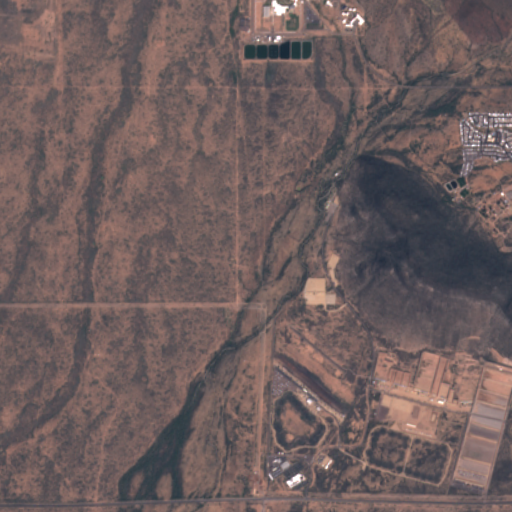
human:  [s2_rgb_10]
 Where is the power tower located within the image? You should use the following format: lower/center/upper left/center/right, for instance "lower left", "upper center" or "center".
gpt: The power tower is located in the lower center of the image.
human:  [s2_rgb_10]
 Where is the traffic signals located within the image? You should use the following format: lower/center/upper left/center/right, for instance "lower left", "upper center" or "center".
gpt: The traffic signals is located in the lower center of the image.
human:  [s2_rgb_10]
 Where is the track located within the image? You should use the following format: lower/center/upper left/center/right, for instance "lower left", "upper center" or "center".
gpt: There is no track in the image.